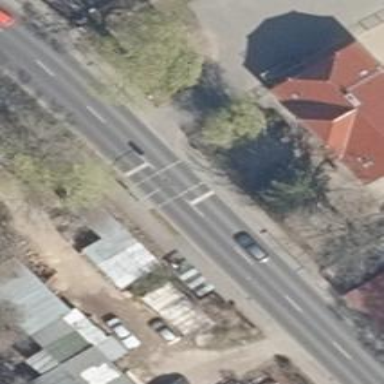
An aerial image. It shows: Pedestrian crossing with traffic signals.